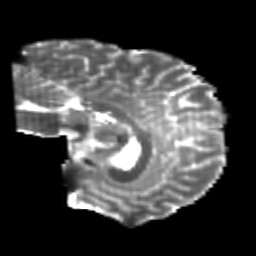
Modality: T2w
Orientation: sagittal
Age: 22
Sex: male
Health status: healthy
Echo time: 0.074 s